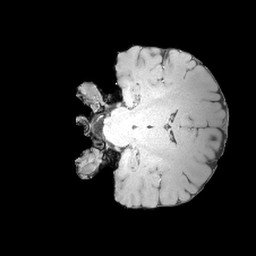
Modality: MP2RAGE
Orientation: coronal